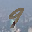
Label: 9